Question: I have a UIScrollView, and I need the bottom to fade to transparent, so that it does not abruptly cut off the content. The background of the UIScrollView is a custom color. This is what I have so far, but the layer is showing up white, instead of the custom color. This is what I am going for, but only on the bottom.
:
Here is what I have so far:
'''
maskLayer = [CAGradientLayer layer];
CGColorRef firstColor = [UIColor colorWithRed:141 green:211 blue:244 alpha:1.0].CGColor;
CGColorRef secondColor = [UIColor colorWithRed:141 green:211 blue:244 alpha:0.8].CGColor;
CGColorRef thirdColor = [UIColor colorWithRed:141 green:211 blue:244 alpha:0.2].CGColor;
CGColorRef fourthColor = [UIColor colorWithRed:141 green:211 blue:244 alpha:0.0].CGColor;
maskLayer.colors = [NSArray arrayWithObjects:(__bridge id)firstColor, (__bridge id)secondColor, (__bridge id)thirdColor, (__bridge id)fourthColor, nil];
maskLayer.locations = [NSArray arrayWithObjects:[NSNumber numberWithFloat:0.0],
[NSNumber numberWithFloat:0.2],
[NSNumber numberWithFloat:0.8],
[NSNumber numberWithFloat:1.0], nil];
maskLayer.frame = CGRectMake(0, 285, self.loginScrollView.frame.size.width, 40);
maskLayer.anchorPoint = CGPointZero;
[self.loginScrollView.layer addSublayer:maskLayer];
'''
For some reason, the layer is showing up as white, and only half the width of the scrollView.
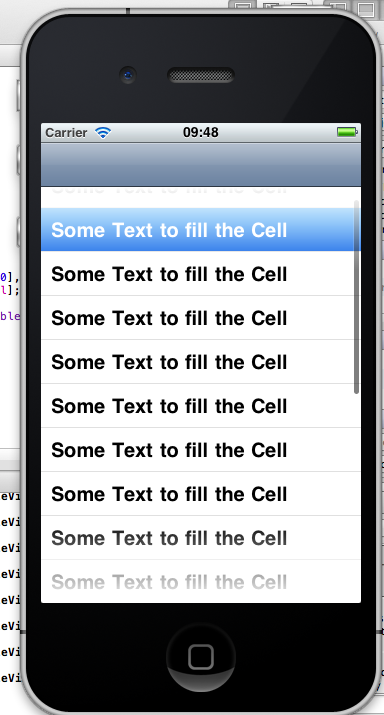
Answer: The approach I used was to subclass 'UIScrollView', and create the mask layer in the 'layoutSubviews' method.
Here's my code, which fades the top and bottom of the 'UIScrollView' from the background colour to transparent:
'''
#import "FadingScrollView.h"
#import <QuartzCore/QuartzCore.h>
static float const fadePercentage = 0.2;
@implementation FadingScrollView
// ...
- (void)layoutSubviews
{
[super layoutSubviews];
NSObject * transparent = (NSObject *) [[UIColor colorWithWhite:0 alpha:0] CGColor];
NSObject * opaque = (NSObject *) [[UIColor colorWithWhite:0 alpha:1] CGColor];
CALayer * maskLayer = [CALayer layer];
maskLayer.frame = self.bounds;
CAGradientLayer * gradientLayer = [CAGradientLayer layer];
gradientLayer.frame = CGRectMake(self.bounds.origin.x, 0,
self.bounds.size.width, self.bounds.size.height);
gradientLayer.colors = [NSArray arrayWithObjects: transparent, opaque,
opaque, transparent, nil];
// Set percentage of scrollview that fades at top & bottom
gradientLayer.locations = [NSArray arrayWithObjects:
[NSNumber numberWithFloat:0],
[NSNumber numberWithFloat:fadePercentage],
[NSNumber numberWithFloat:1.0 - fadePercentage],
[NSNumber numberWithFloat:1], nil];
[maskLayer addSublayer:gradientLayer];
self.layer.mask = maskLayer;
}
@end
'''
If you just want to fade the bottom, change this line:
'''
// Fade bottom of scrollview only
gradientLayer.locations = [NSArray arrayWithObjects:
[NSNumber numberWithFloat:0],
[NSNumber numberWithFloat:0],
[NSNumber numberWithFloat:1.0 - fadePercentage],
[NSNumber numberWithFloat:1], nil];
'''
When I was implementing this myself, I found <URL> on github.
I've put this code up on github, see <URL>.